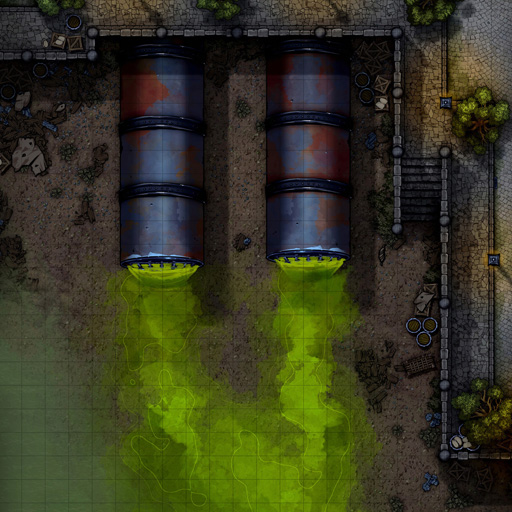
A D&D Grid Map sewer stairs acid city (Sewer Outfall Map)